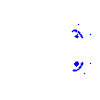
Particle: electron